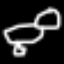
Label: frog